Question: for example:
my products best sort string is "'8207,17631,16717,18545,9062,17469,17246,17750"
this string is posted from php , I dont want to store them in datebase. I want to query datas from mysql and left join a temp table then sort by the temp table'sort.
how can I get this temp table from a string ?

my codes seems will be like that bellow:(wrong codes)
'''
select
p.products_id
from
(
select '18207,17631,16717,18545,9062,17469,17246,17750' as products_id
) as p
order by p.sort
'''
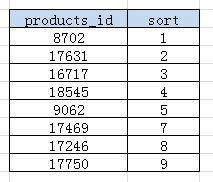
Answer: Your best approach could be - to use 'UNION' for generating row set from string. This, however, will require joining your string in your application, like this:
'''
$string = '18207,17631,16717,18545,9062,17469,17246,17750';
$id = 0;
$sql = join(' UNION ALL '.PHP_EOL, array_map(function($item) use (&$id)
{
return 'SELECT '.(++$id).' AS sort, "'.$item.'" AS products_id';
}, explode(',', $string)));
'''
-end result will be like:
'''
SELECT 1 AS sort, "18207" AS products_id UNION ALL
SELECT 2 AS sort, "17631" AS products_id UNION ALL
SELECT 3 AS sort, "16717" AS products_id UNION ALL
SELECT 4 AS sort, "18545" AS products_id UNION ALL
SELECT 5 AS sort, "9062" AS products_id UNION ALL
SELECT 6 AS sort, "17469" AS products_id UNION ALL
SELECT 7 AS sort, "17246" AS products_id UNION ALL
SELECT 8 AS sort, "17750" AS products_id
'''
However, if you want to do that in SQL - that will not be easy, since MySQL doesn't supports sequences - and, therefore, you'll need to use some tricks to produce desired rows set. There's a way to generate 'N' consecutive numbers with:
'''
SELECT id+1
FROM
(SELECT
(two_1.id + two_2.id + two_4.id +
two_8.id + two_16.id) AS id
FROM
(SELECT 0 AS id UNION ALL SELECT 1 AS id) AS two_1
CROSS JOIN (SELECT 0 id UNION ALL SELECT 2 id) AS two_2
CROSS JOIN (SELECT 0 id UNION ALL SELECT 4 id) AS two_4
CROSS JOIN (SELECT 0 id UNION ALL SELECT 8 id) AS two_8
CROSS JOIN (SELECT 0 id UNION ALL SELECT 16 id) AS two_16
) AS init
LIMIT 10
'''
-this will result in '10' numbers '1..10' (check <URL>. Using this, you can get your end result:
'''
SELECT
ELT(id+1, 18207,17631,16717,18545,9062,17469,17246,17750) AS products_id,
id+1 AS sort
FROM
(SELECT
(two_1.id + two_2.id + two_4.id +
two_8.id + two_16.id) AS id
FROM
(SELECT 0 AS id UNION ALL SELECT 1 AS id) AS two_1
CROSS JOIN (SELECT 0 id UNION ALL SELECT 2 id) AS two_2
CROSS JOIN (SELECT 0 id UNION ALL SELECT 4 id) AS two_4
CROSS JOIN (SELECT 0 id UNION ALL SELECT 8 id) AS two_8
CROSS JOIN (SELECT 0 id UNION ALL SELECT 16 id) AS two_16
) AS init
HAVING
products_id IS NOT NULL
'''
-check <URL> fiddle. However, this may be slow and I recommend you to use your application layer to build desired SQL.